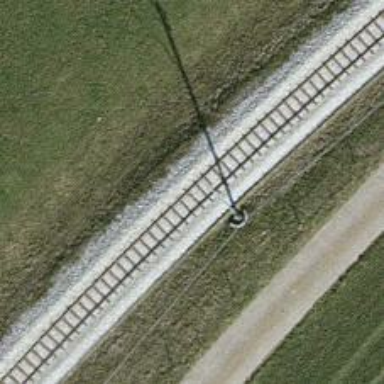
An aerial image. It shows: Narrow-gauge railway track with electrified contact line. The railway has one track.